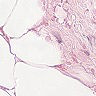
Metastatic tissue present: no